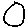
Label: circle